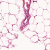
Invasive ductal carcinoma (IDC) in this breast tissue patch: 0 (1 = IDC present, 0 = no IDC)